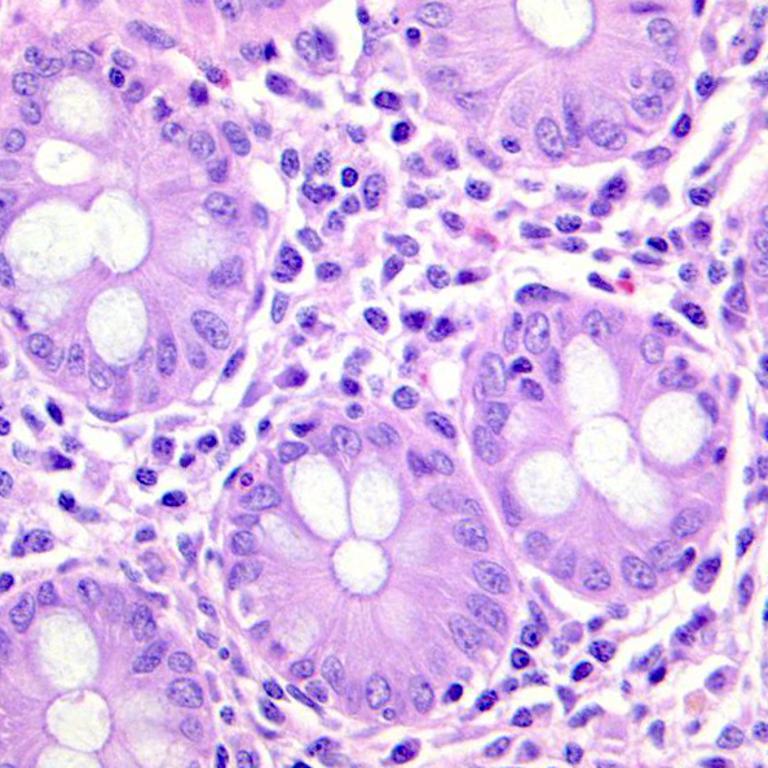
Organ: colon
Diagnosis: benign